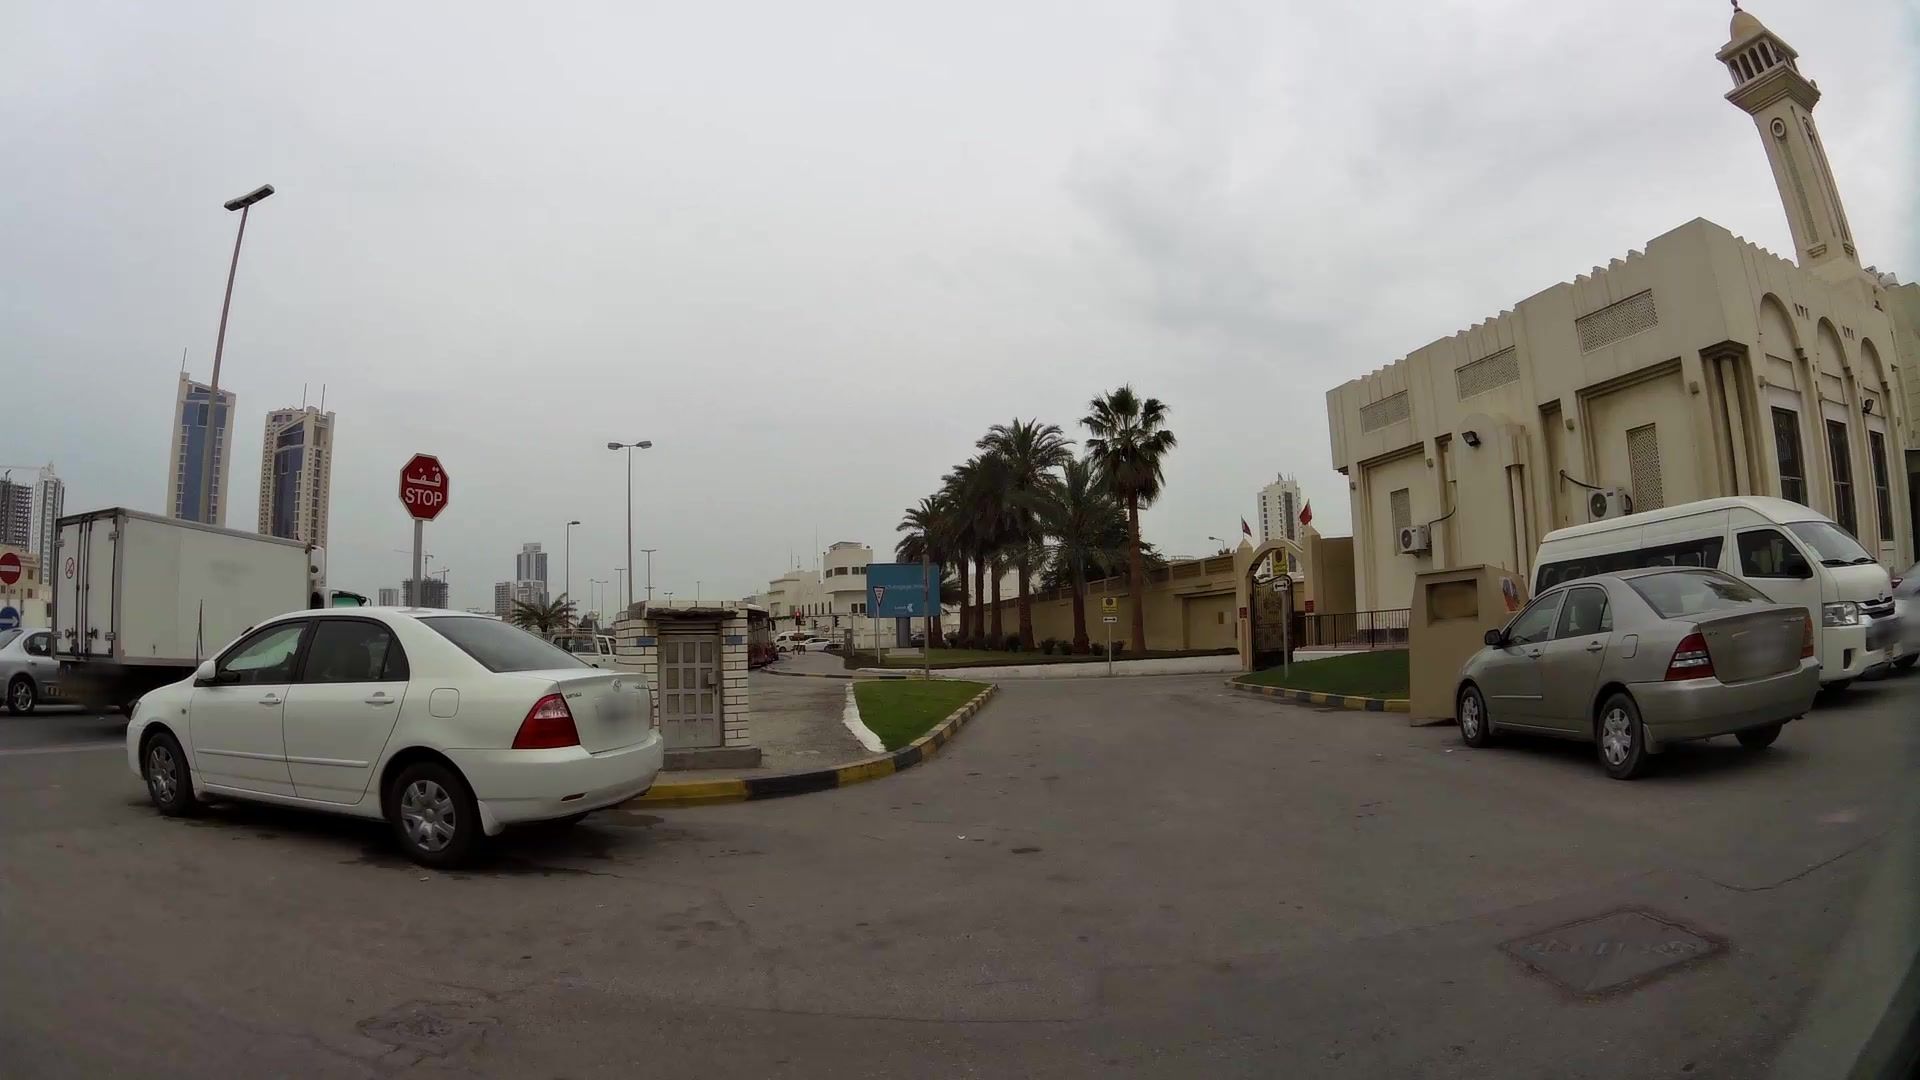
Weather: cloudy
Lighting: day
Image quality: good
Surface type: driving surface
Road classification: living_street, residential
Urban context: urban centre
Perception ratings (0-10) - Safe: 5.03, Lively: 5.01, Beautiful: 1.63, Boring: 5.11, Depressing: 5.68, Wealthy: 8.47